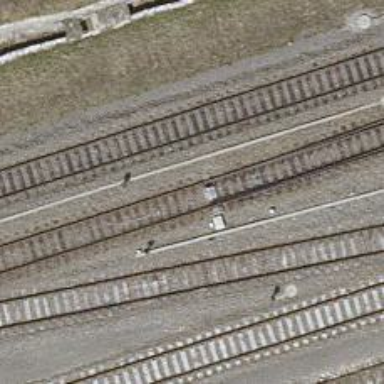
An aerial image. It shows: Railway switch.